Interaction volume radius: 10 \u00c5
Interaction volume height: 10 \u00c5
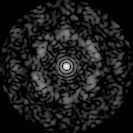
Disorder parameter: 0.6997